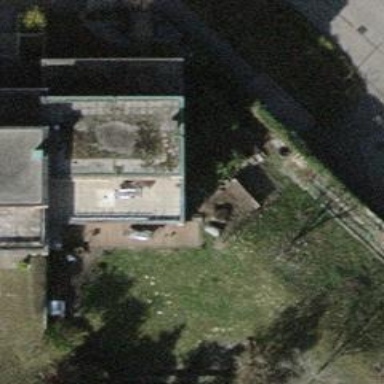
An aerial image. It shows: Terrace building.